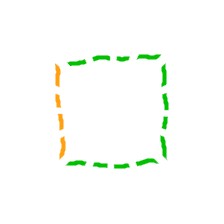
Shape: square